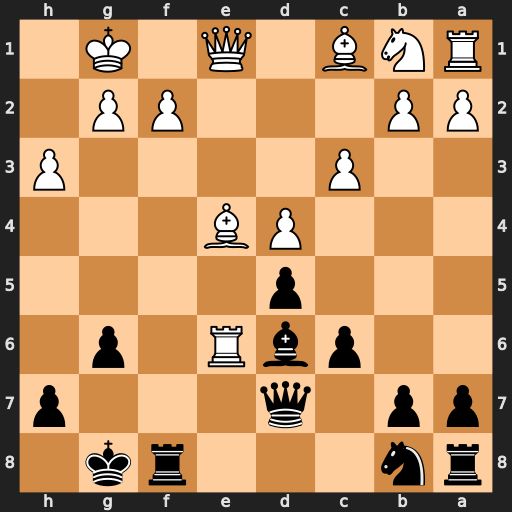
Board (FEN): rn3rk1/pp1q3p/2pbR1p1/3p4/3PB3/2P4P/PP3PP1/RNB1Q1K1
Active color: b
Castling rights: -
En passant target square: -
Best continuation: Qxe6 Bxd5 Qxd5